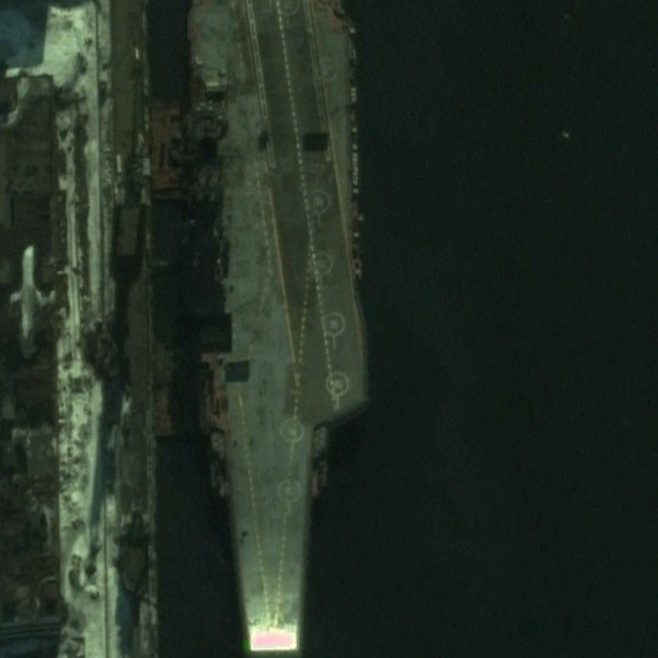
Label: aircraft_carrier